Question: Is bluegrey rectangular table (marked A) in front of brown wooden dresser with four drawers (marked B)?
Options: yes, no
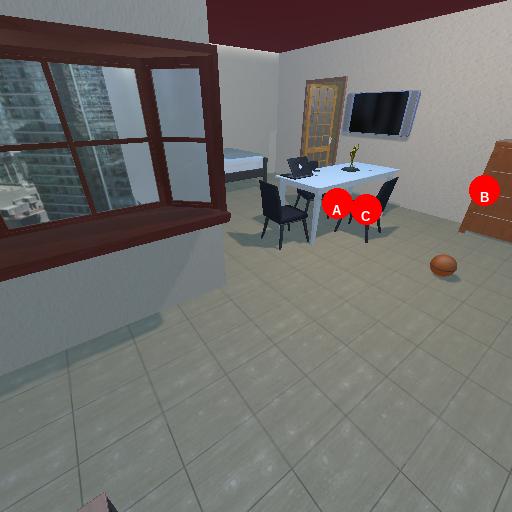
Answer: yes